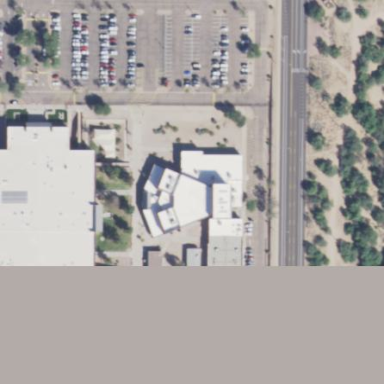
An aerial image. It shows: School building.